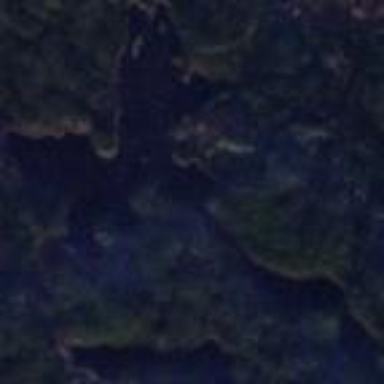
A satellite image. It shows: Serene lake surrounded by nature.